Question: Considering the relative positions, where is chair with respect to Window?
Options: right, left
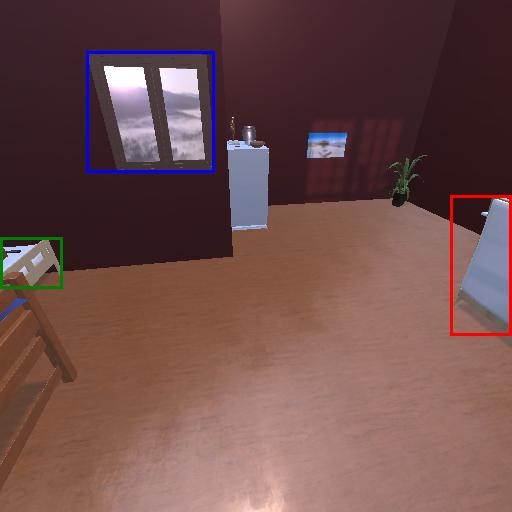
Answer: right